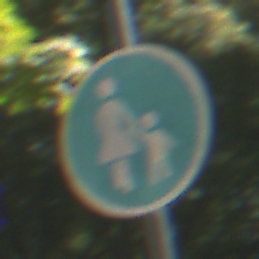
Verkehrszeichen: Gehweg
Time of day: Midday
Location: Outdoor (RoadRail)
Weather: Clear
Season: NotSpecified
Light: Natural